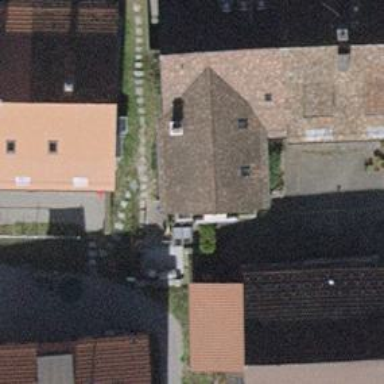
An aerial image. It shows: Gabled roof made of roof tiles on apartment building.